【题型】证明题　【知识点】平面几何　【难度】easy
已知：如图, 在 $\triangle ABC$ 中, 点 $D, E$ 分别在边 $BC, AB$ 上, $AD$ 与 $CE$ 相交于点 $F$, $CD = CF$, $AC^2 = AE \cdot AB$。

(1) 证明：$\triangle ABD \sim \triangle ACF$；

(2) 如果 $\angle CFD = 2\angle ACF$, 证明：$AB \cdot EF = AD \cdot AE$。
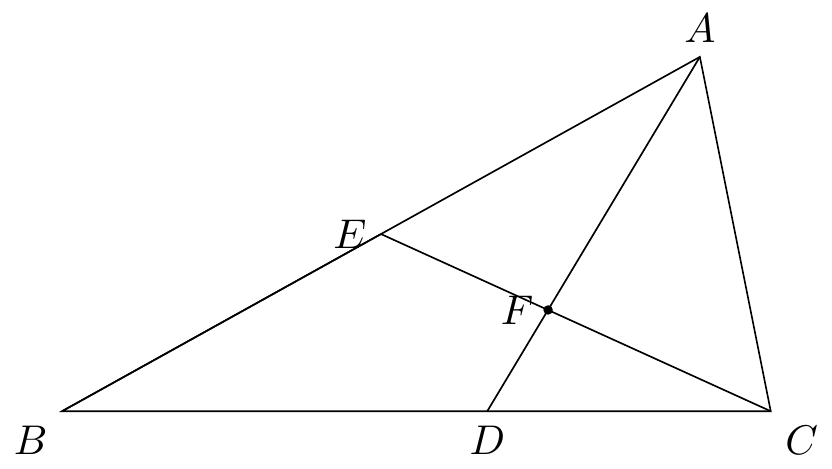
【解答】
证明：
(1) $\because AC^2 = AE \cdot AB$,

$\therefore \frac{AC}{AE} = \frac{AB}{AC}$,

$\because \angle CAE = \angle BAC$,

$\therefore \triangle CAE \sim \triangle BAC$,

$\therefore \angle ACE = \angle ABC$,

$\because CD = CF$,

$\therefore \angle CDF = \angle CFD$,

$\because \angle BDA + \angle FDC = 180^\circ$, $\angle AFC + \angle DFC = 180^\circ$,

$\therefore \angle BDA = \angle CFA$,

$\therefore \triangle ABD \sim \triangle ACF$；

(2) 由 (1) 得：$\triangle ABD \sim \triangle ACF$,

$\therefore \frac{AD}{AB} = \frac{AF}{AC}$, $\angle B = \angle ACF$, $\angle FAC = \angle DAB$,

$\because CD = CF$,

$\therefore \angle CDF = \angle CFD = 2\angle ACF$,

$\because \angle FDC = \angle B + \angle DAB$, $\angle CFD = \angle FAC + \angle ACF$,

$\therefore \angle FAC = \angle FCA$, $\angle B = \angle BAD$,

$\therefore AF = FC$, $AD = BD$,

$\because \angle AEC = \angle AEC$, $\angle EAD = \angle ACE$,

$\therefore \triangle EAF \sim \triangle ECA$,

$\therefore \frac{AF}{AC} = \frac{EF}{AE}$,

$\therefore \frac{AD}{AB} = \frac{EF}{AE}$,

$\therefore AB \cdot EF = AD \cdot AE$。